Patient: sex F, age 62
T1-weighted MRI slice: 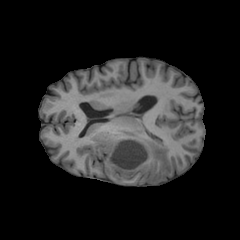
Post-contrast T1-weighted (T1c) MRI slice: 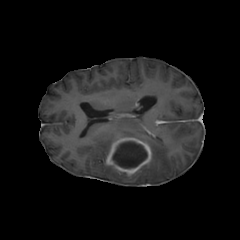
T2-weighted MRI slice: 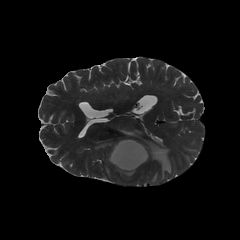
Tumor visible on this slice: yes
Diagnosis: Glioblastoma, IDH-wildtype
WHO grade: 4